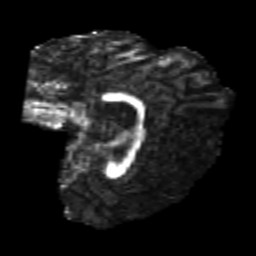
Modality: FA
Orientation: sagittal
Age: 23
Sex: female
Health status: healthy
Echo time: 0.074 s